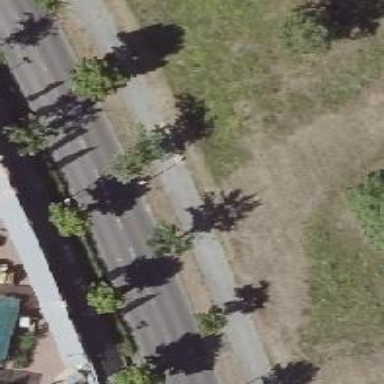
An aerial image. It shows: Avenue lined with deciduous broadleaved trees.